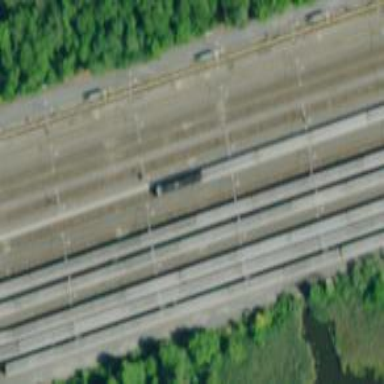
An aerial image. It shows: View of railway yard.